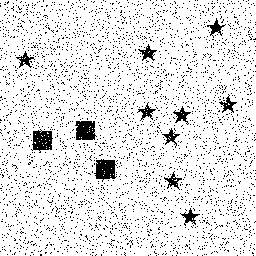
Squares: 3
Triangles: 0
Stars: 9
Total shapes: 12